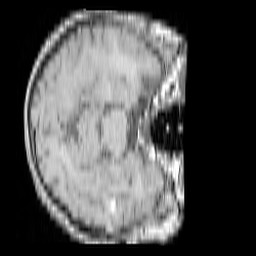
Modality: T1w
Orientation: axial
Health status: ill
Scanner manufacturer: philips
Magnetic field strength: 3 T
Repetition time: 0.3787 s
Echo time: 0.002908 s